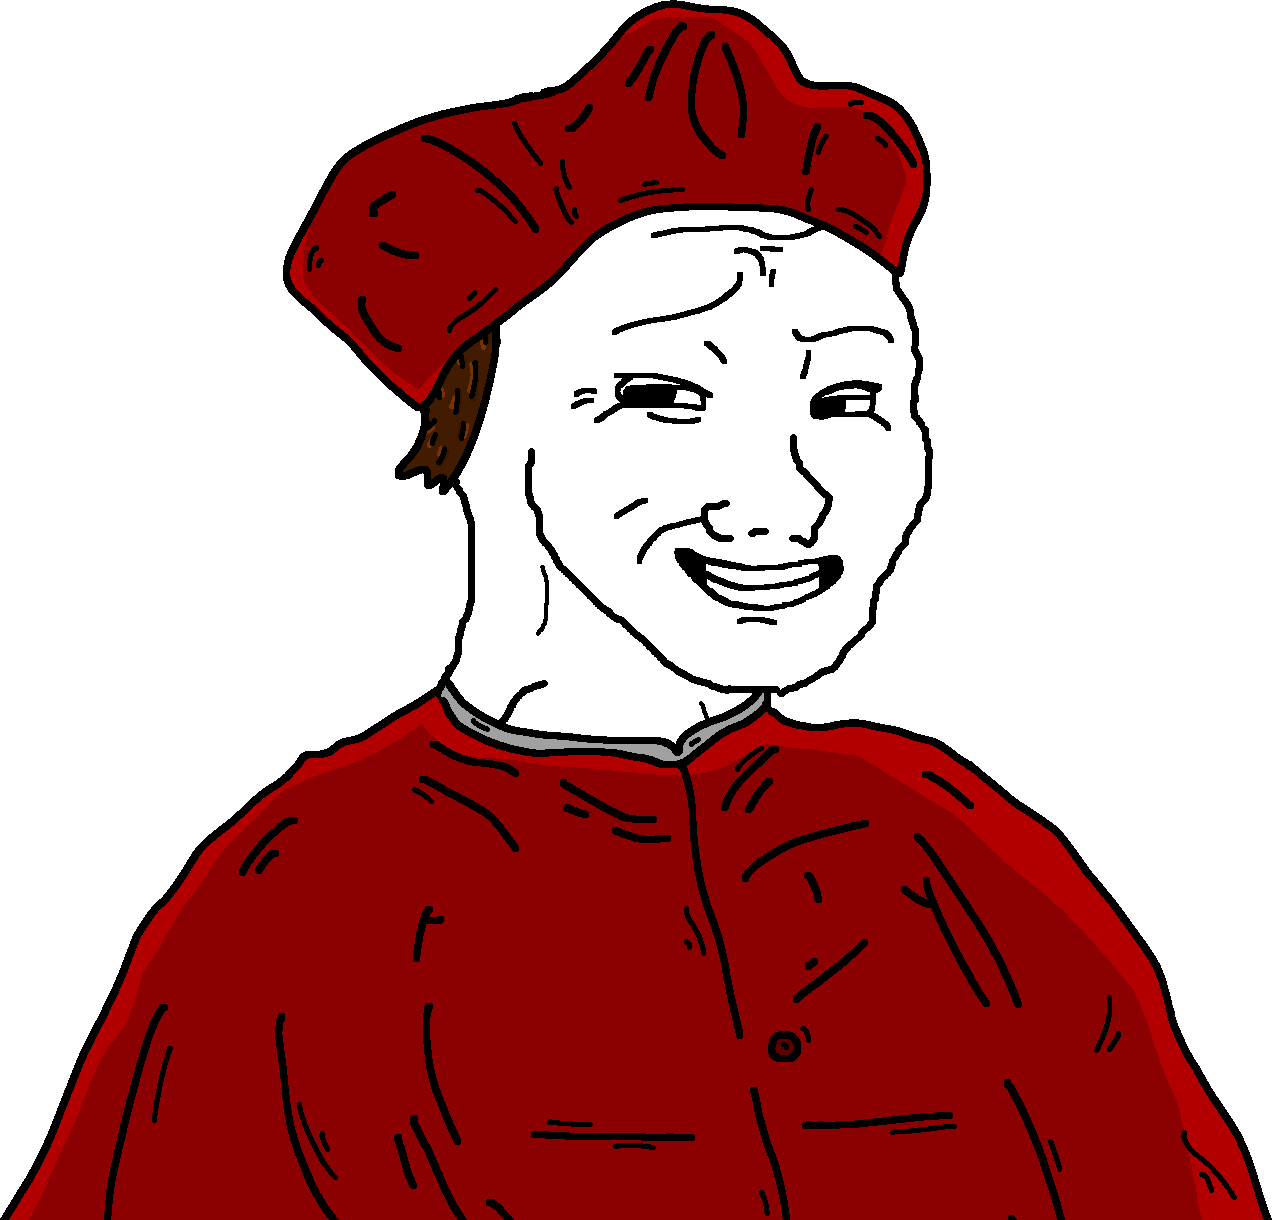
Label: 5_Smugjak